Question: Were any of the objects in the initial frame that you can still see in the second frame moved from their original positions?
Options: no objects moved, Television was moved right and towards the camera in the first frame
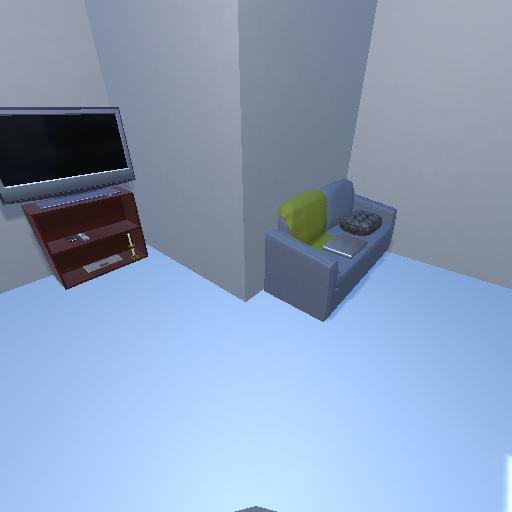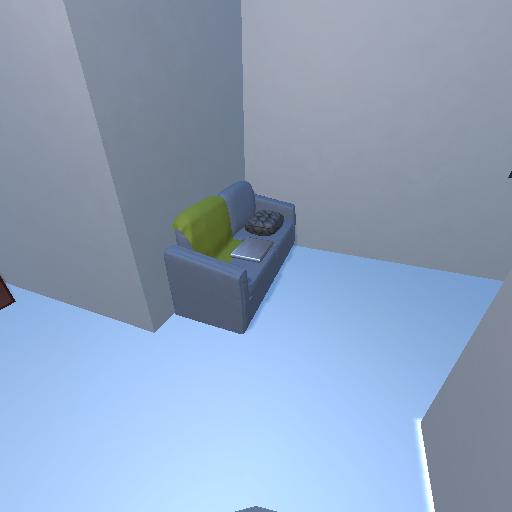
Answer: no objects moved